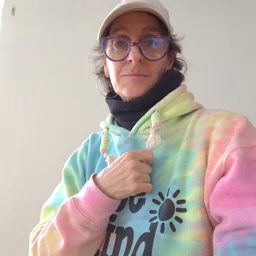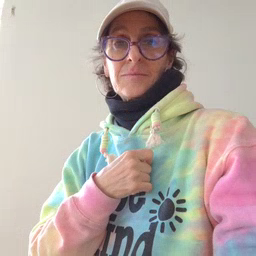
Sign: say